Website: apple
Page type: newsletter-management
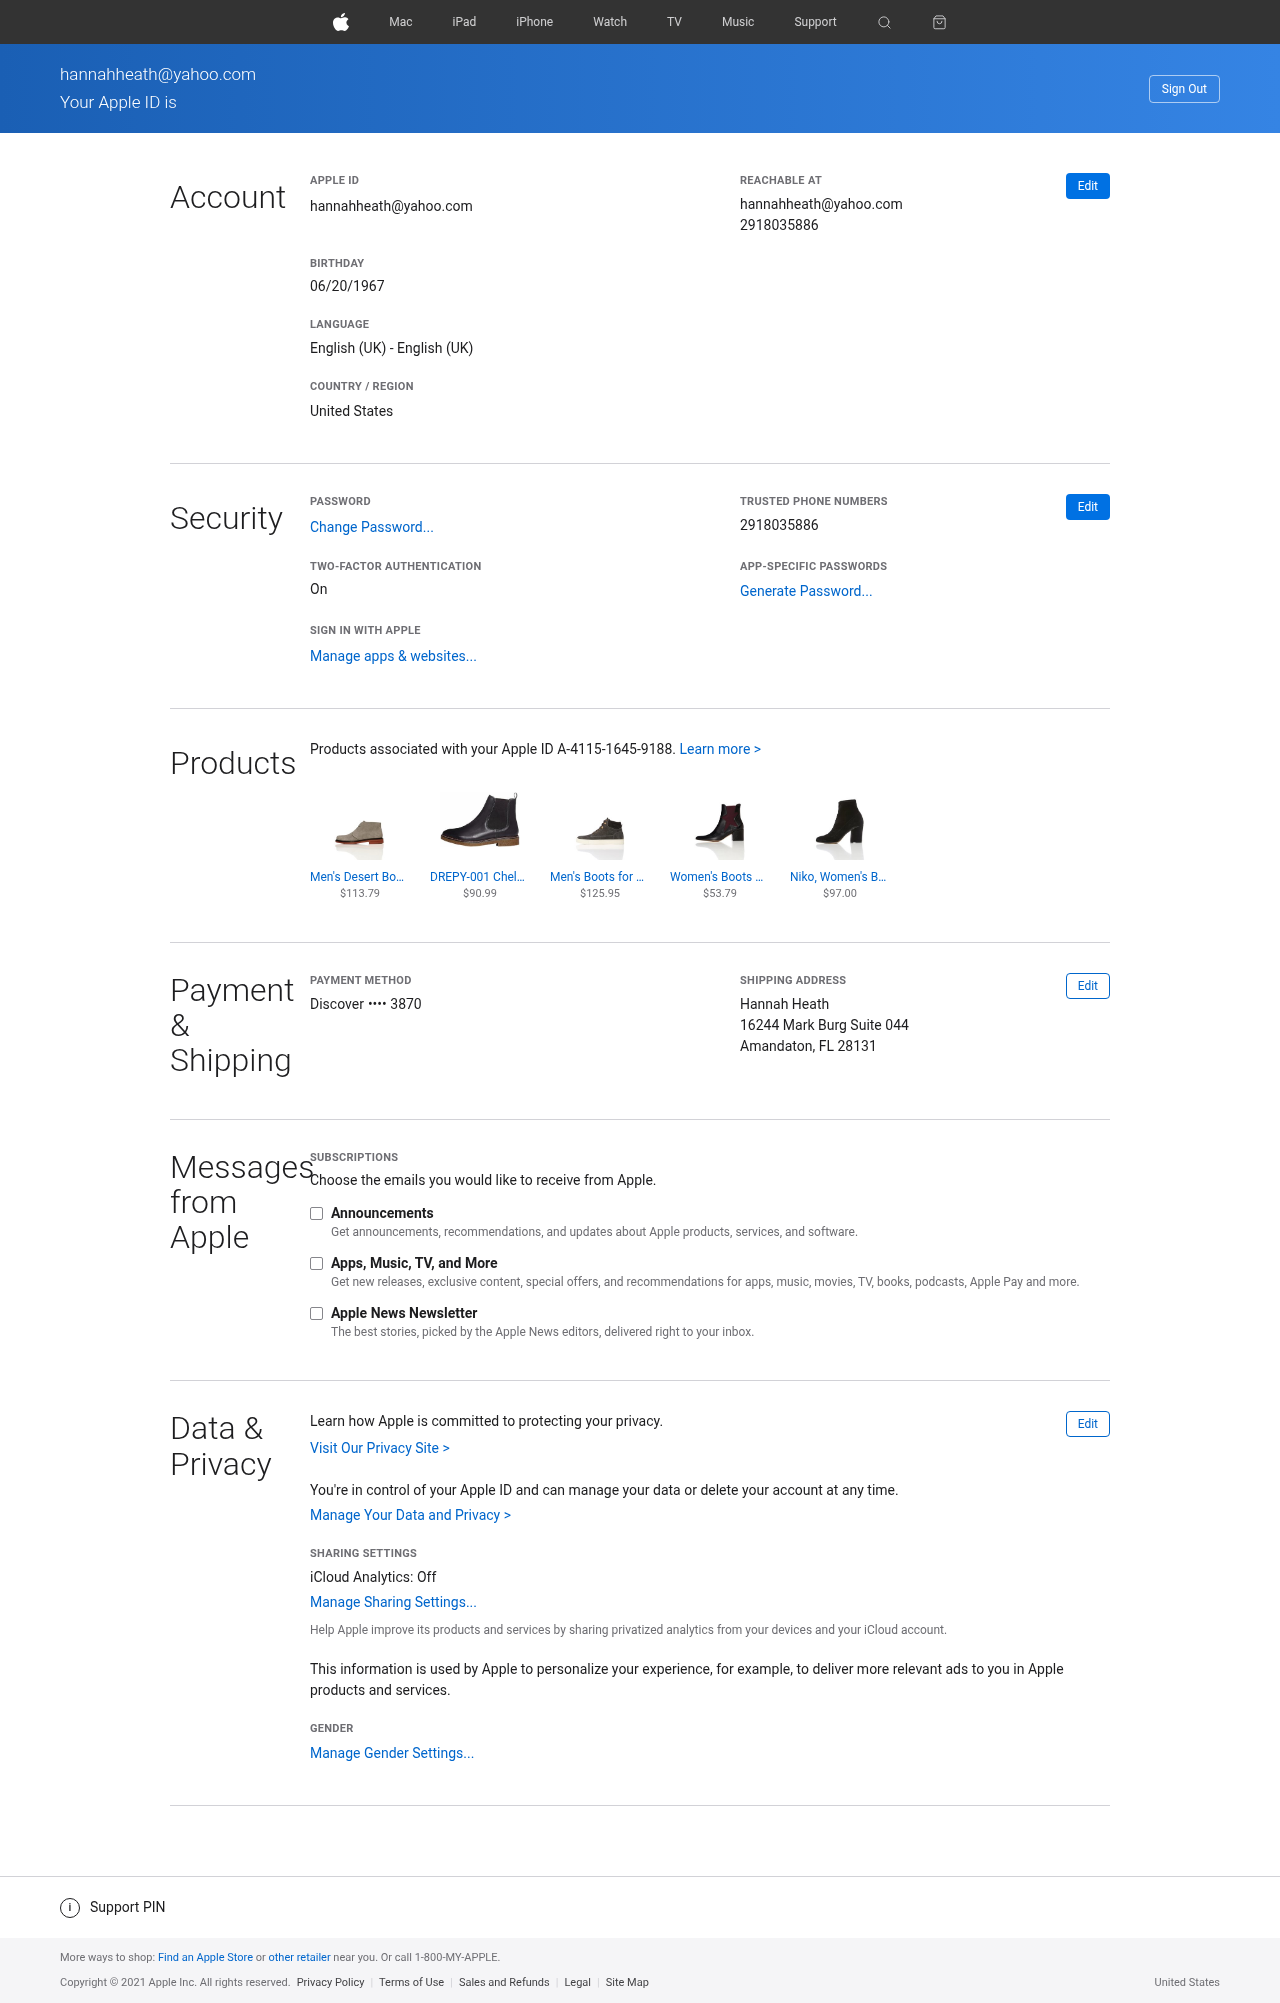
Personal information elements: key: PII_CARD_LAST4
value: •••• 3870
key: PII_CARD_TYPE
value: Discover
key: PII_CITY_STATE_ZIP
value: Amandaton, FL 28131
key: PII_COUNTRY
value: United States
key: PII_DOB
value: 06/20/1967
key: PII_EMAIL
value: hannahheath@yahoo.com
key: PII_FULLNAME
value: Hannah Heath
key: PII_PHONE
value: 2918035886
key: PII_STREET
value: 16244 Mark Burg Suite 044
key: PII_EMAIL2
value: hannahheath@yahoo.com
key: PII_EMAIL3
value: hannahheath@yahoo.com
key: PII_PHONE2
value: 2918035886
Product elements: key: PRODUCT1_NAME
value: Men's Desert Boots with Brushed Leather and Lace-Ups
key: PRODUCT1_PRICE
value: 113.79
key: PRODUCT2_NAME
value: DREPY-001 Chelsea Boots, Black, 3/3.5 UK
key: PRODUCT2_PRICE
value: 90.99
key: PRODUCT3_NAME
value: Men's Boots for Hiking with Lace-Up Eyelets
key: PRODUCT3_PRICE
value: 125.95
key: PRODUCT4_NAME
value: Women's Boots Chelsea Leather Block Heel Black 3 UK, (36 EU,),24-05-01
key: PRODUCT4_PRICE
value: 53.79
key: PRODUCT5_NAME
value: Niko, Women's Boots
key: PRODUCT5_PRICE
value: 97